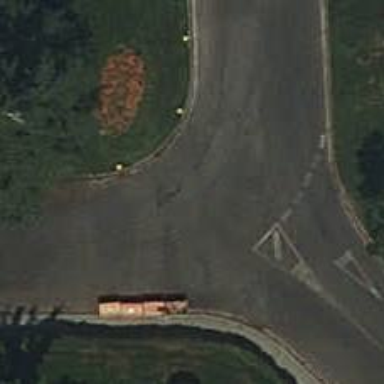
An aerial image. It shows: Service road leading to roundabout with shared lane for cyclists.